Question: I have an Excel 2008 file. This give a warning message when opened. I would like this message not to be displayed.
'''
tell application "Microsoft Excel"
open workbook workbook file name "private:var:root:Desktop:XLS FILES:Copy of
New Microsoft Excel Worksheet (5).xlsx" read only 1
end tell
'''
With the above script the Excel file is opened but the Excel warning still appears:

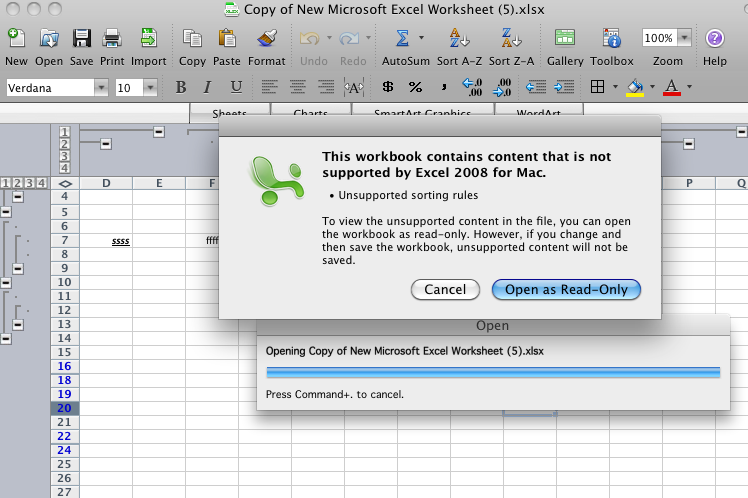
Answer: Try:
'''
tell application "Microsoft Excel"
open workbook workbook file name "private:var:root:Desktop:XLS FILES:Copy of New Microsoft Excel Worksheet (5).xlsx" with ignore read only recommended
end tell
'''